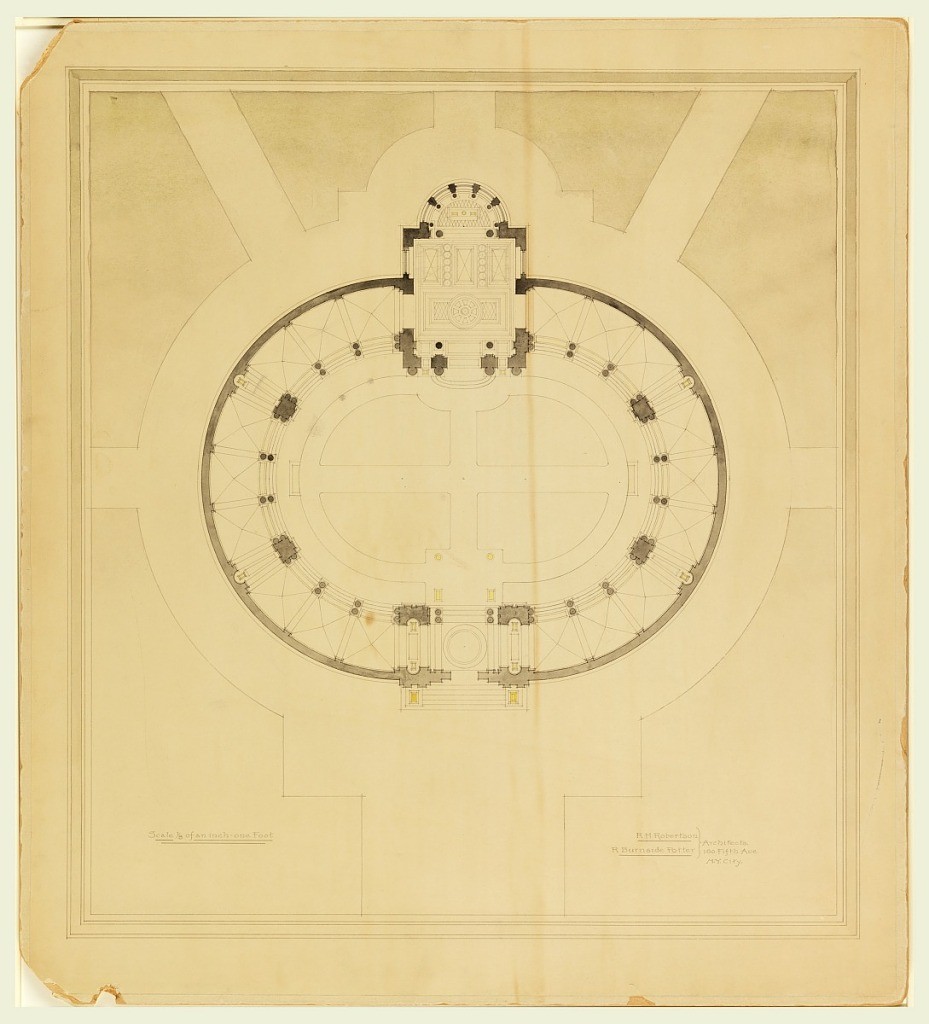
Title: Ground Plan of a Proposed Mausoleum
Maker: R. H. Robertson and R. Burnside Potter, Architects, American
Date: ca. 1920
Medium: Brush and watercolor, graphite on heavy board
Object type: Drawing
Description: A columned arcade encloses an oval court. Along the long sides is a monumental entrance, and opposite a funerary chapel.